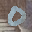
Label: 0